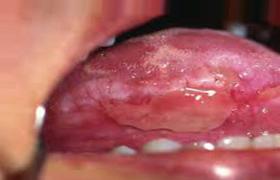
Condition: Mouth Ulcer